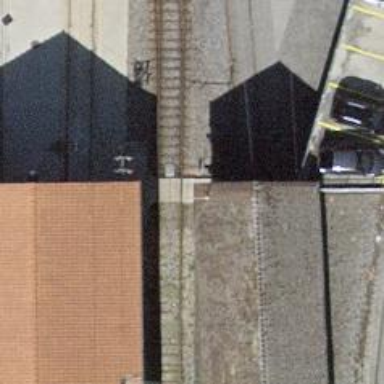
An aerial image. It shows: Railway switch.